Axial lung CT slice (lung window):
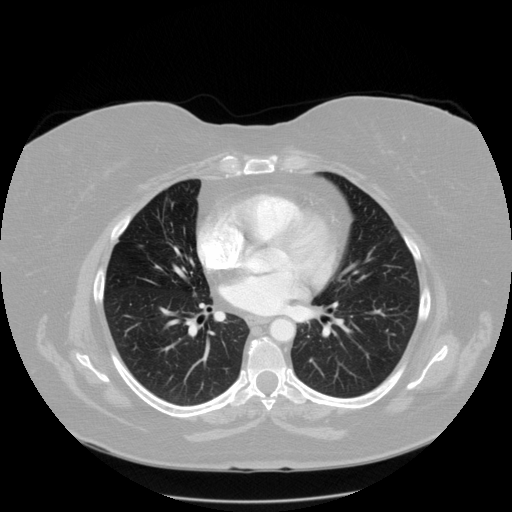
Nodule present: no